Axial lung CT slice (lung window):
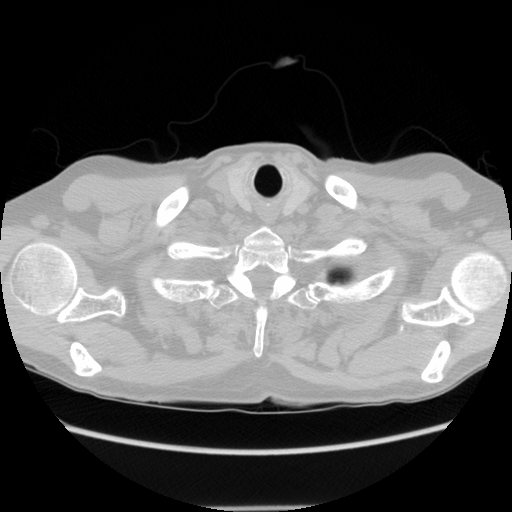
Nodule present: no